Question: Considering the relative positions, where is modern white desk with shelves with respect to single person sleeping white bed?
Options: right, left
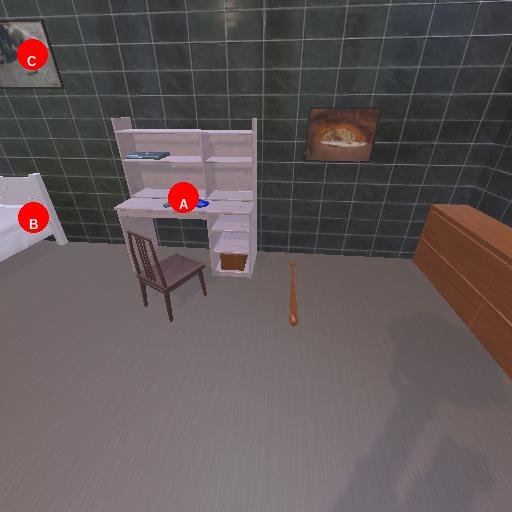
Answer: right